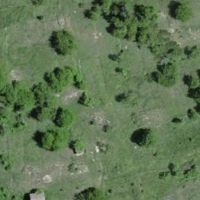
EUNIS habitat code: 52
Species observed at this site:
Boloria dia
Mantis religiosa